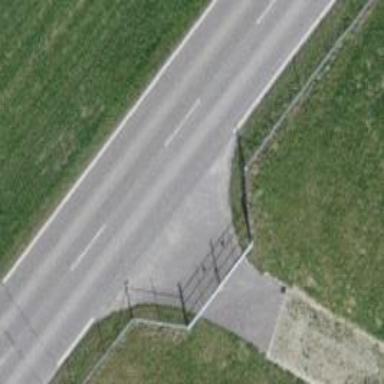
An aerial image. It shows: Gate.